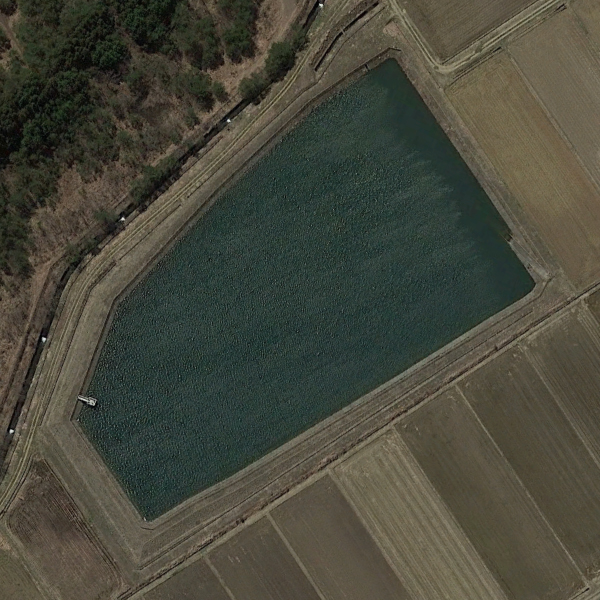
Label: Pond